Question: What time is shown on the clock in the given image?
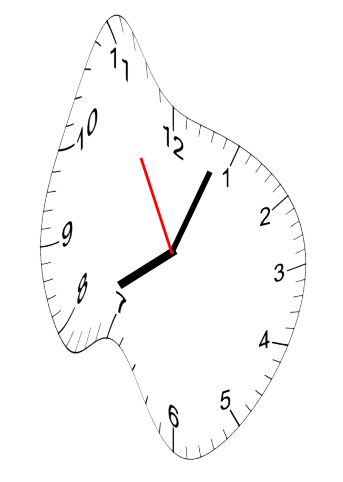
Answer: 08:03:55